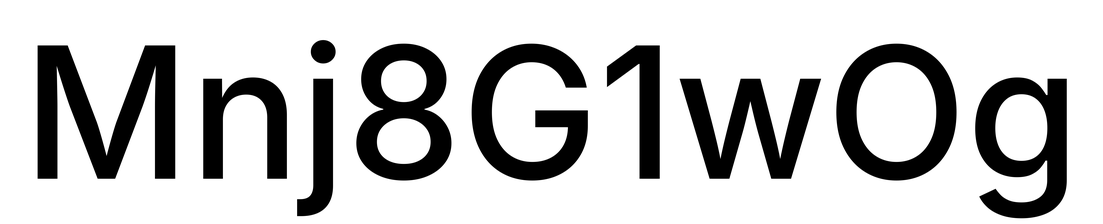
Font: Inter_Medium